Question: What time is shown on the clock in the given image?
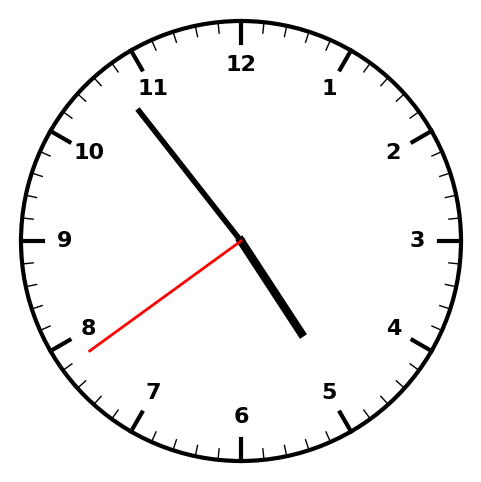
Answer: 04:53:39